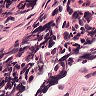
Metastatic tissue present: no